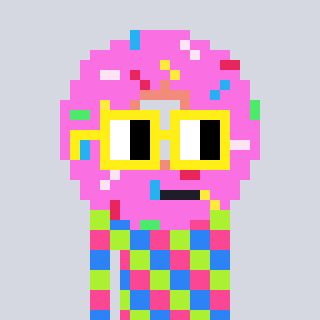
a pixel art character with square yellow glasses, a doughnut-shaped head and a grayscale-colored body on a cool background